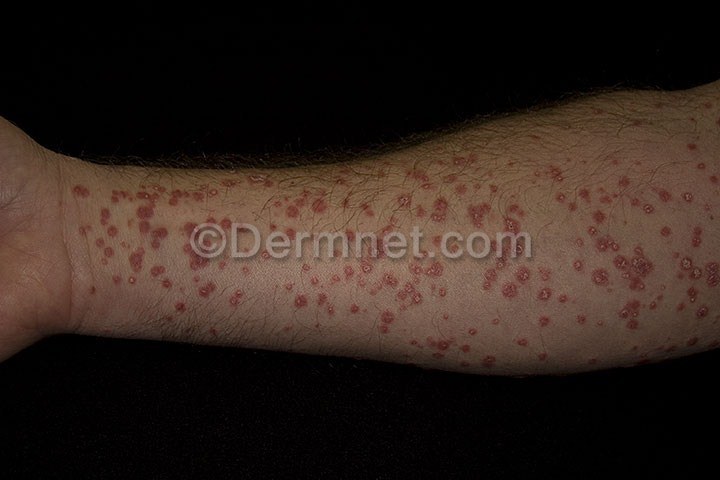
Disease: Psoriasis pictures Lichen Planus and related diseases